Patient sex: F
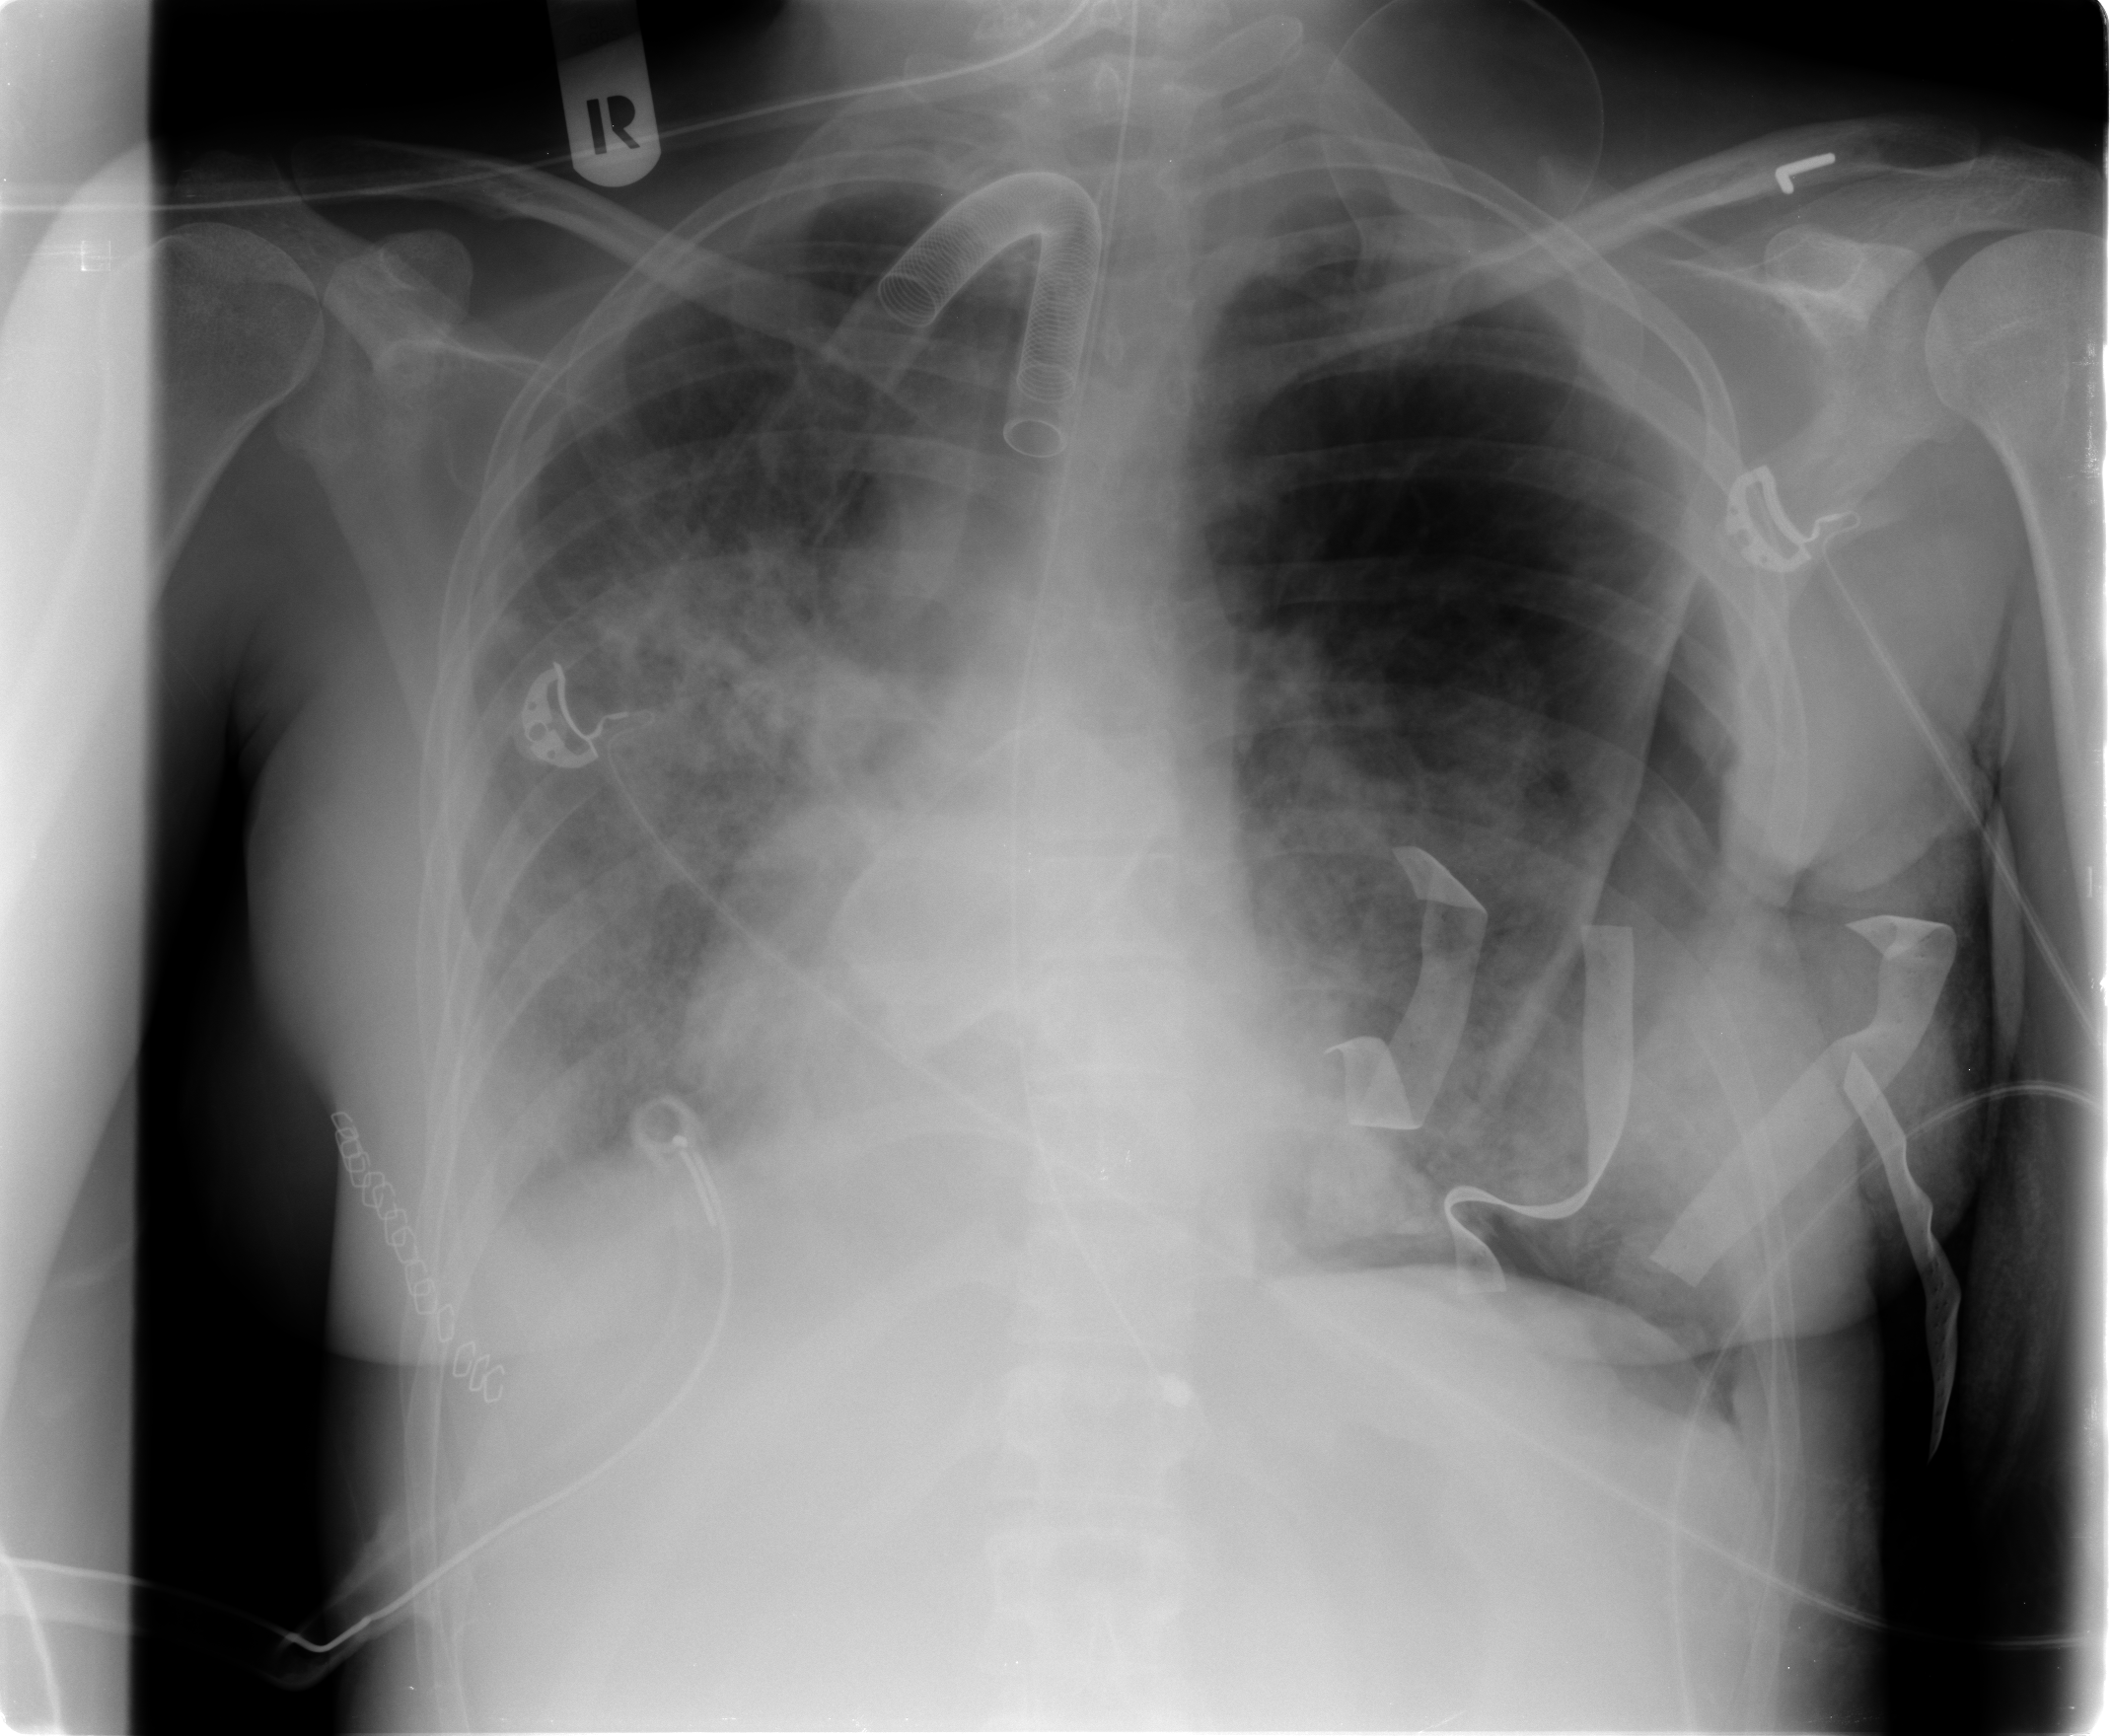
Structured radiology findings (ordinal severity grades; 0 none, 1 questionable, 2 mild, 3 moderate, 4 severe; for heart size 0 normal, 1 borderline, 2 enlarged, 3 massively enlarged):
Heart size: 0
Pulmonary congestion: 3
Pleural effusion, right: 2
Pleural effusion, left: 0
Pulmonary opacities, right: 3
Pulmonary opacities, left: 3
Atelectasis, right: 3
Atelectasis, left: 2